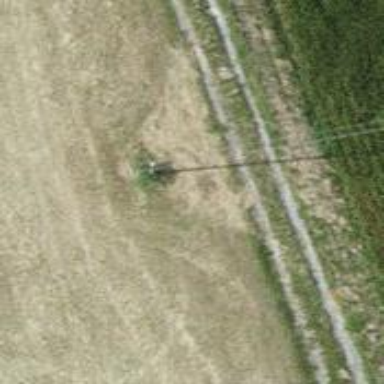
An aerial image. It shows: Power pole.